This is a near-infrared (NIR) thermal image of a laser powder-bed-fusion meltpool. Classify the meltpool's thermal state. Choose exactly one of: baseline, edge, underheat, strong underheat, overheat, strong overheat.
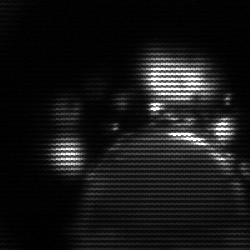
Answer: baseline